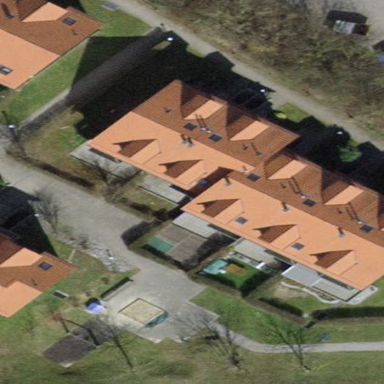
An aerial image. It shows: Terrace building with tile roof.